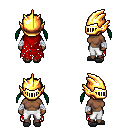
a pixel art fantasy rpg character, female body template, human, dark skin, red tattered cape, white pants, green twin-tailed hairstyle, gold helm, white cloth bandages, gray slippers, four views (front, back, left, right), 2x2 character sprite sheet, small pixel art, hard edges, no anti-aliasing